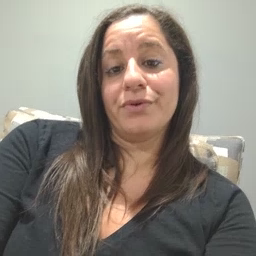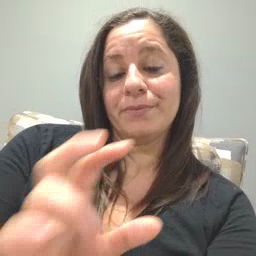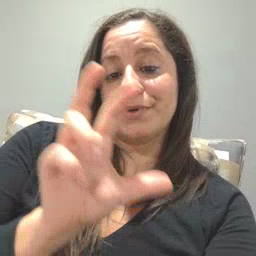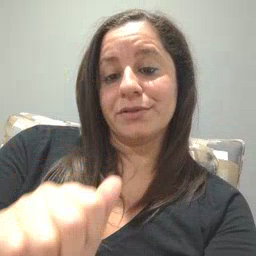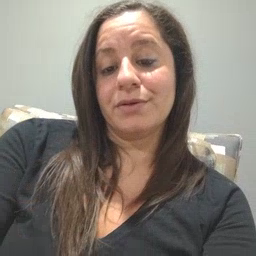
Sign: pizza